Field crop: maize
Growth stage: 2
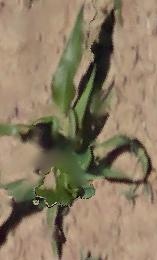
Species: maize